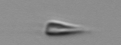
Label: Calciopappus